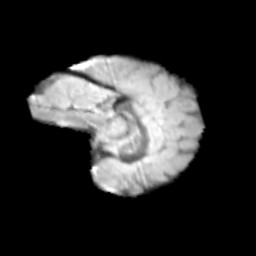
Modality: T2w
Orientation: sagittal
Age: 9
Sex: female
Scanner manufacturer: siemens
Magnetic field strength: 3 T
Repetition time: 3.8 s
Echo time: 0.07 s